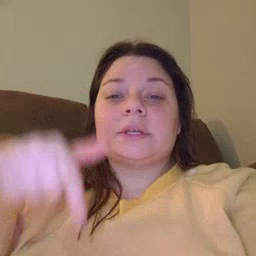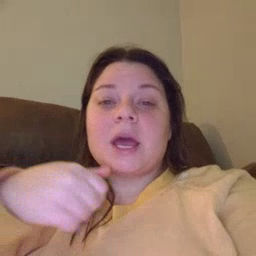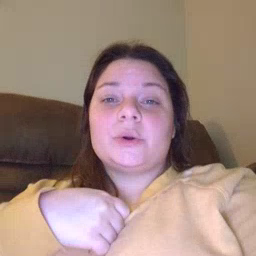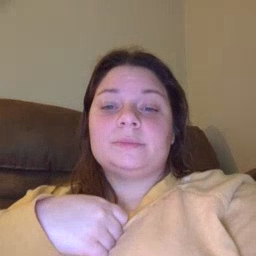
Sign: down